Interaction volume radius: 5 \u00c5
Interaction volume height: 45 \u00c5
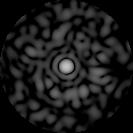
Disorder parameter: 0.8125